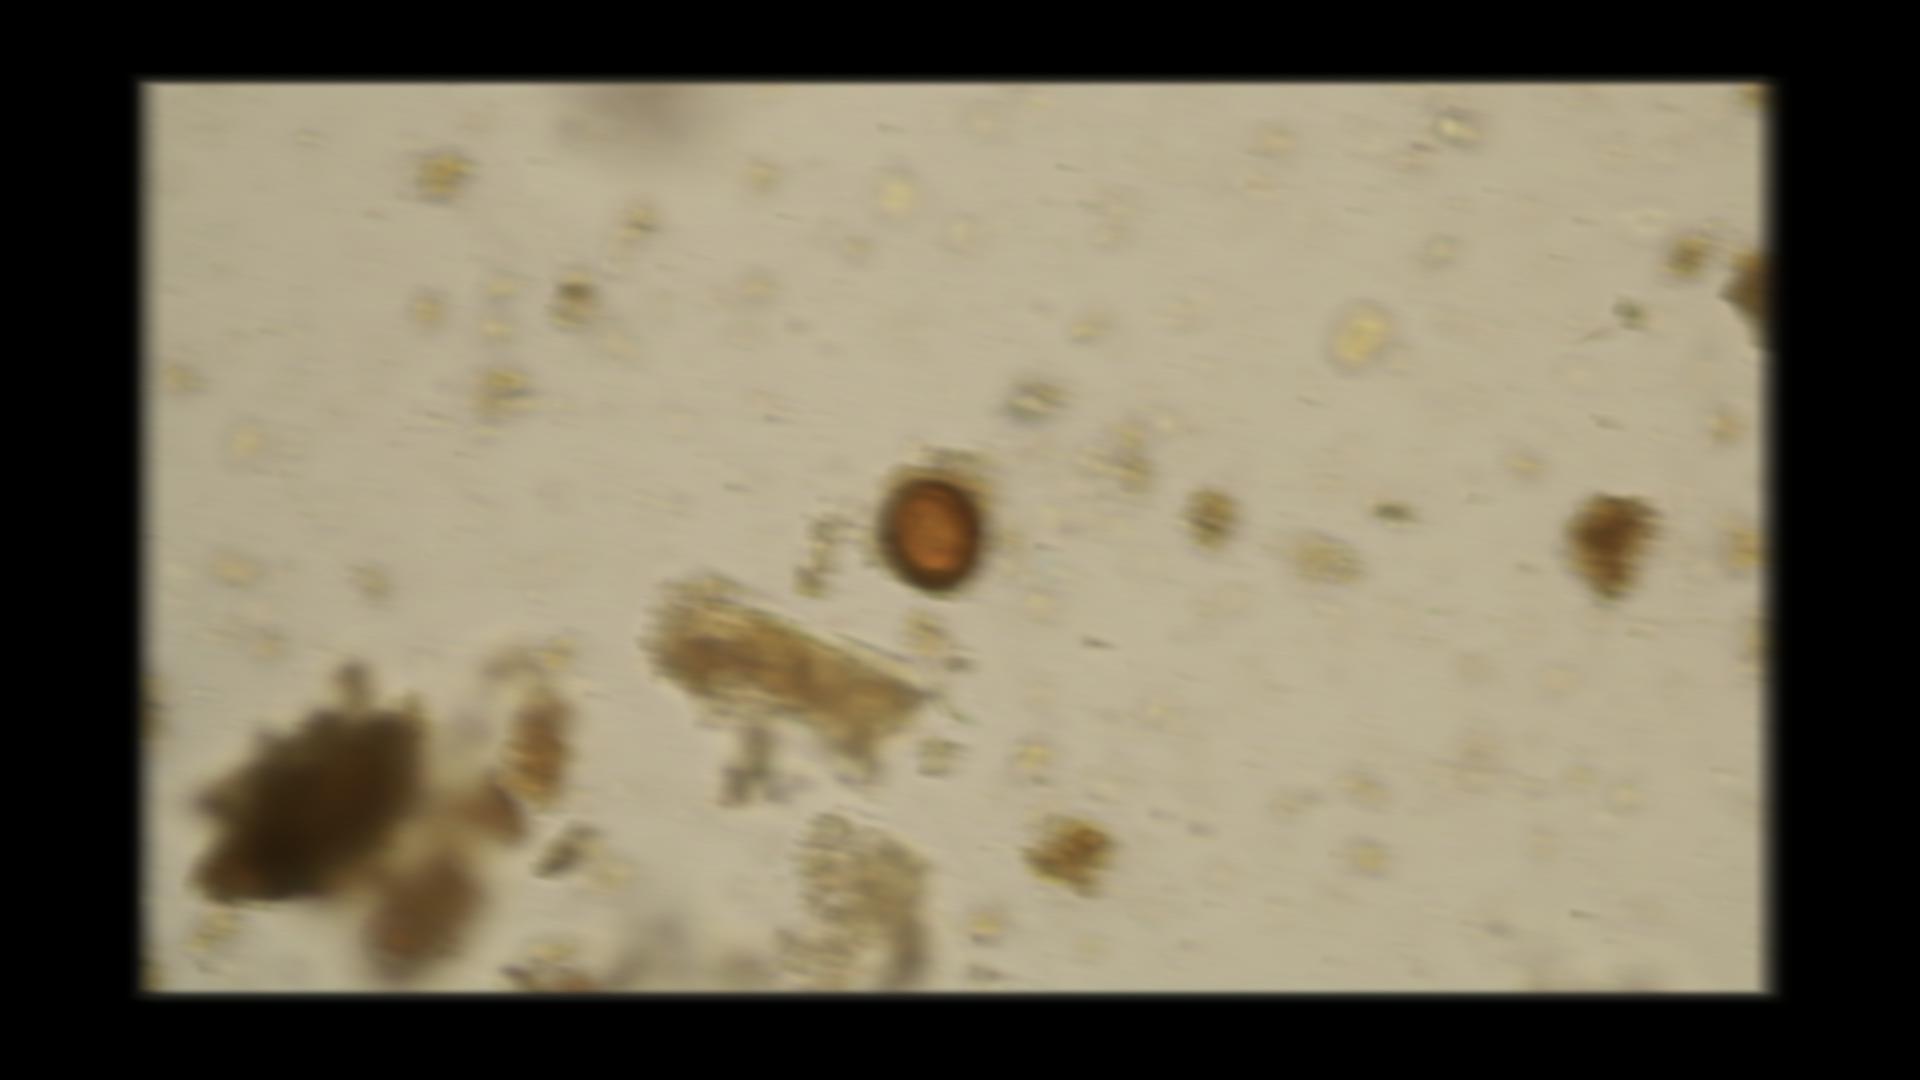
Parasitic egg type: Taenia spp. egg